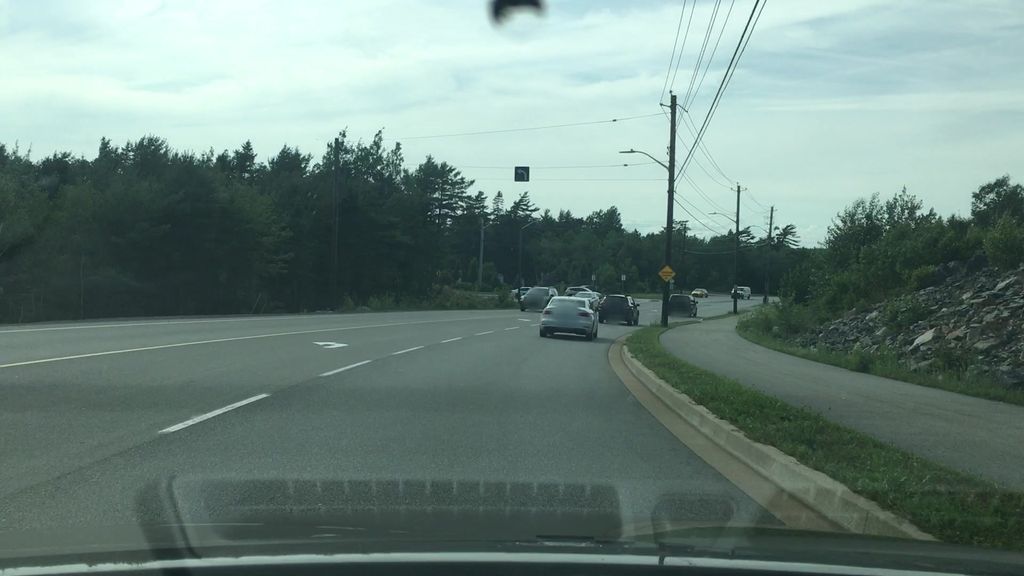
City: halifax